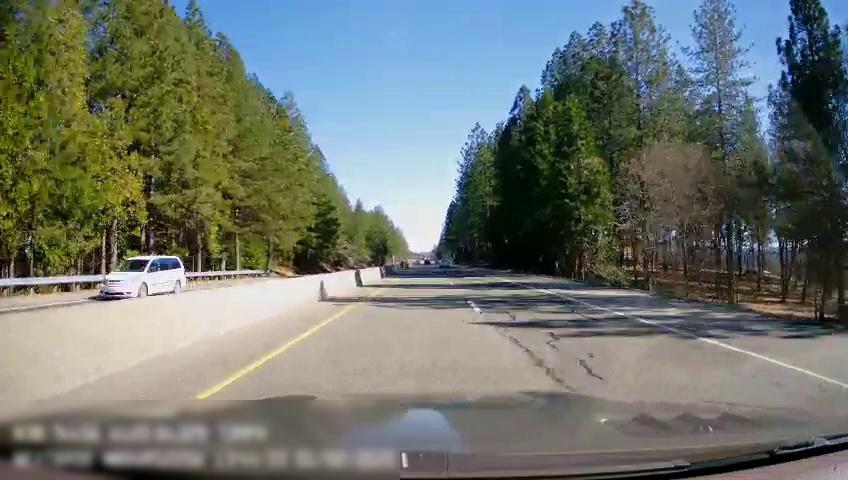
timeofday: Day
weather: Sunny
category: Drivable Space
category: Drivable Space
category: Vehicles | Van
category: Vehicles | Car
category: Lanes | Alternate Lane
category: Lanes | Current Lane
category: Lanes | Alternate Lane
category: Lanes | Opposite Lane